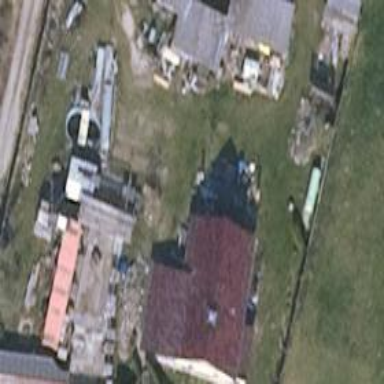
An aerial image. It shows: Gabled building.